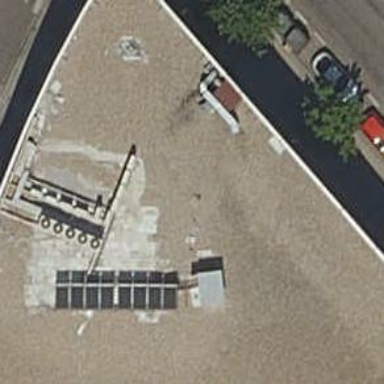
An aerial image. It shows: Restaurant in building.